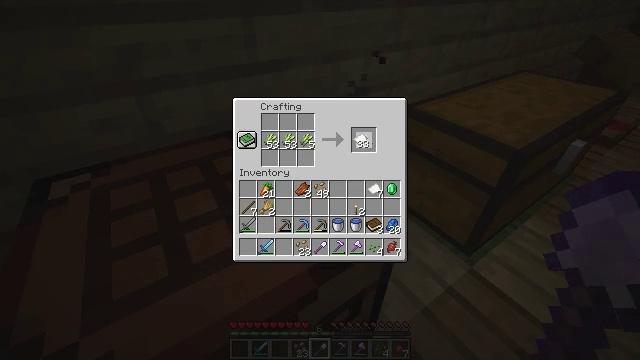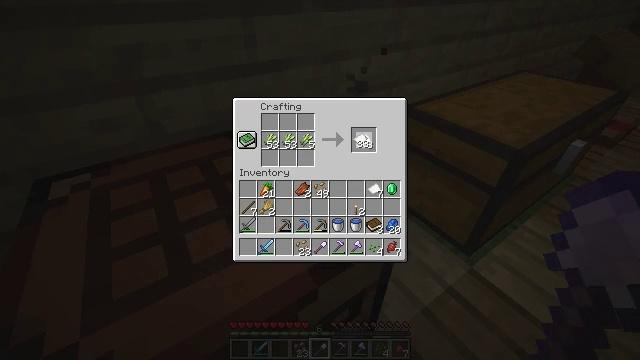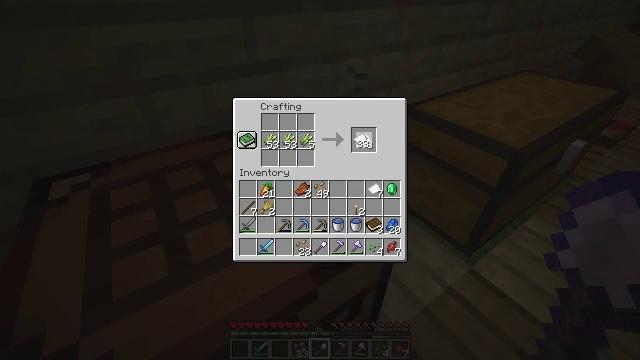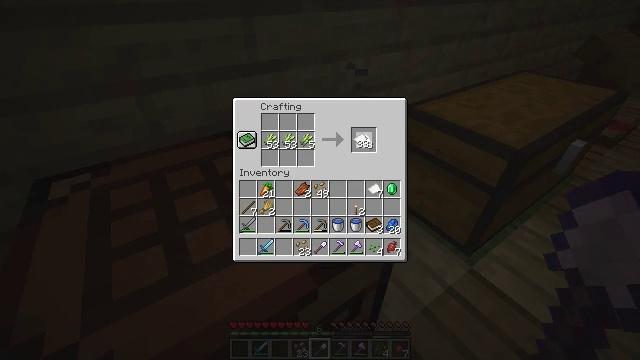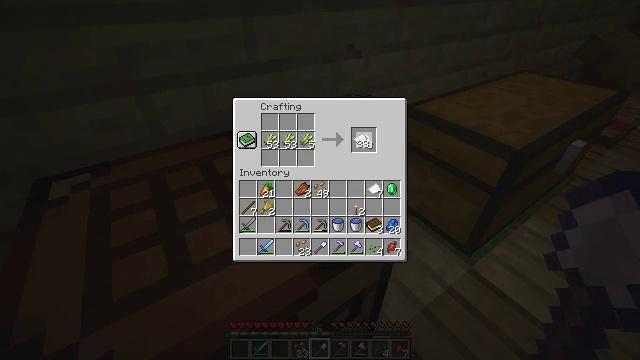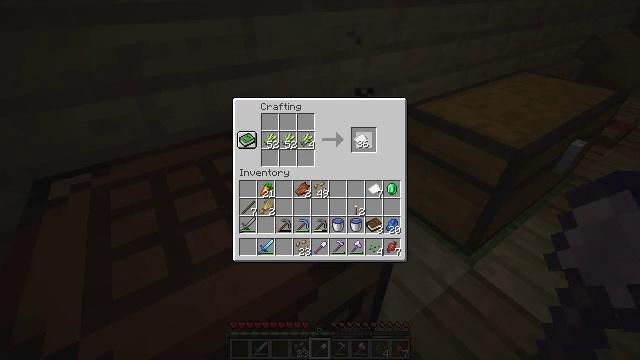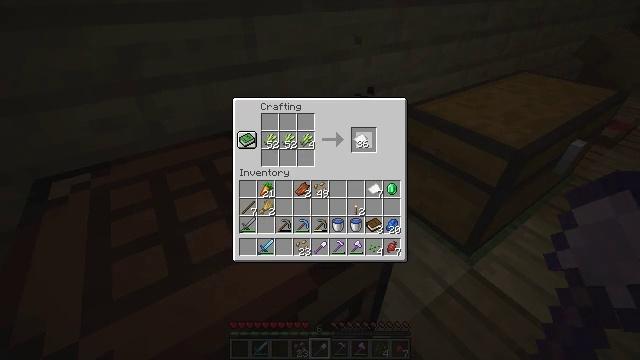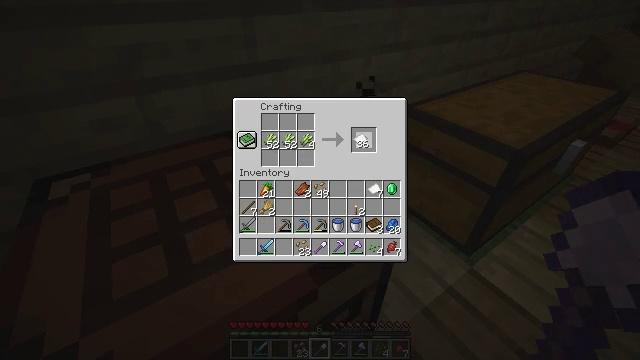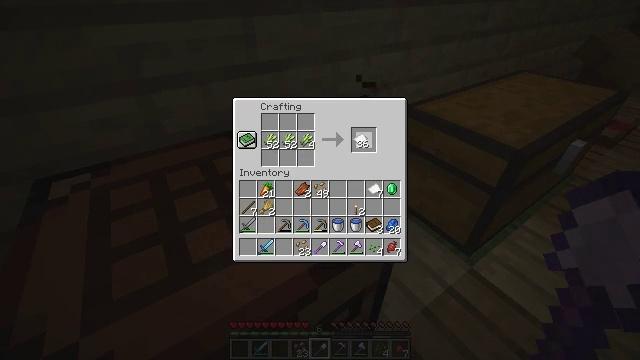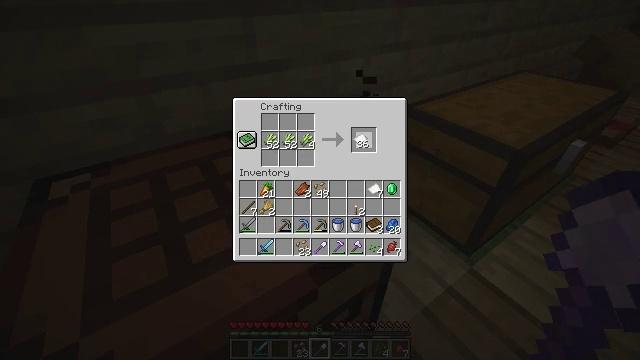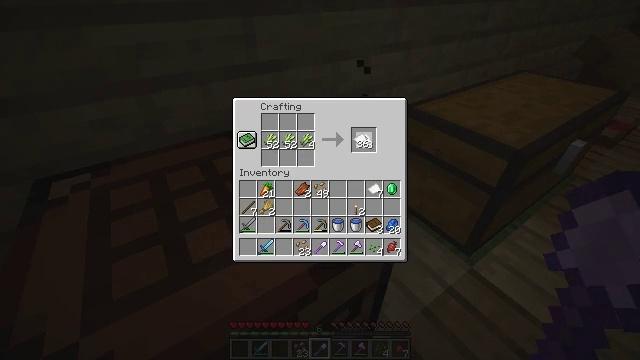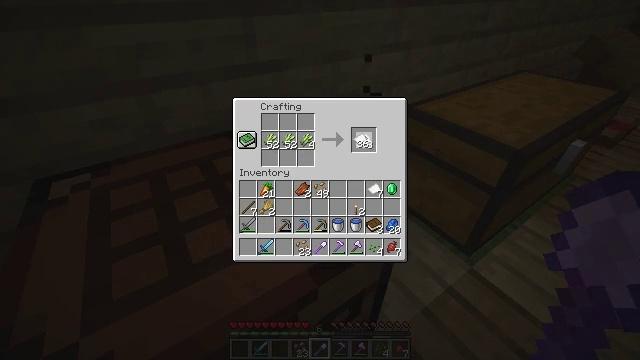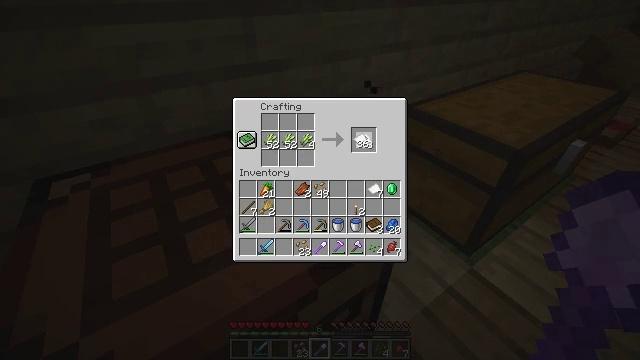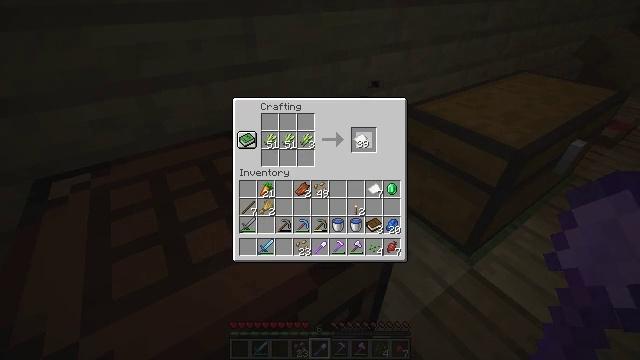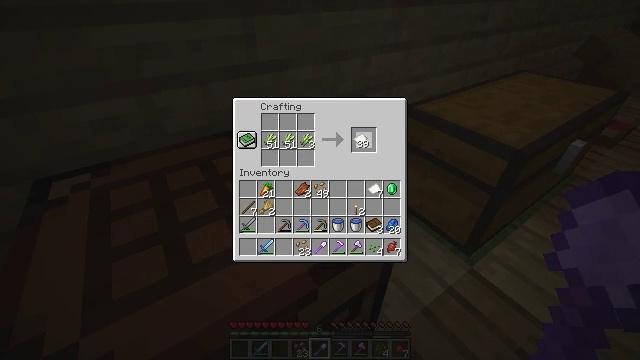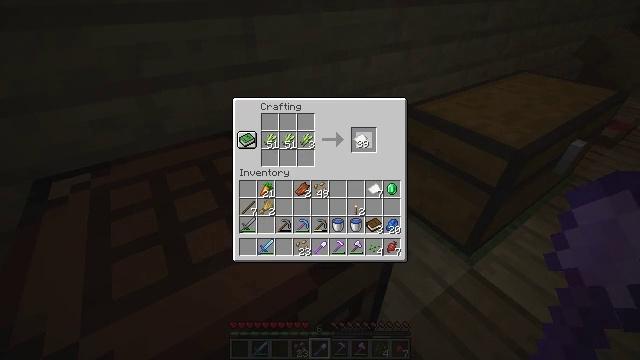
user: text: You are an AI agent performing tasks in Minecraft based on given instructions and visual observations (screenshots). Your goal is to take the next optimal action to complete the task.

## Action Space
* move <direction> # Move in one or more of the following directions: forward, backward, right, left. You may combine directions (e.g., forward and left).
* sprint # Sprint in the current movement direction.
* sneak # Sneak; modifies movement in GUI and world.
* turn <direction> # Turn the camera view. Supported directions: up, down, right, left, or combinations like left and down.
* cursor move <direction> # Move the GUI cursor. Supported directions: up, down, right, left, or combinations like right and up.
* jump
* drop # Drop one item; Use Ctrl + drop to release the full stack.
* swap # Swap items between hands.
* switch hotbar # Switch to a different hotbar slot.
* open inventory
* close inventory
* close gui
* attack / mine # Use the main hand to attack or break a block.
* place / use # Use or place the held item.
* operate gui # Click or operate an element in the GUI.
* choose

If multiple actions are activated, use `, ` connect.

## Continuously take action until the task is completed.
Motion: motion action
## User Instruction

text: Interact with the crafting table to craft paper.
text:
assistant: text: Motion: operate gui
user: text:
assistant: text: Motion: operate gui
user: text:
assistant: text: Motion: operate gui
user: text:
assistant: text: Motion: operate gui
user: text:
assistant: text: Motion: no_op
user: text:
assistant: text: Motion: no_op
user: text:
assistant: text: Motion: no_op
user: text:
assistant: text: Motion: no_op
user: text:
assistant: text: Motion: no_op
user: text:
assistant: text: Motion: operate gui
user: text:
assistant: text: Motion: operate gui
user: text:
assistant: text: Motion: operate gui
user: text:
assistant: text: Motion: no_op
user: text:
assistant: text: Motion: no_op
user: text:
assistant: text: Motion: no_op
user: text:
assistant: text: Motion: no_op
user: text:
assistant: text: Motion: no_op
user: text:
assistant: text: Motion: no_op
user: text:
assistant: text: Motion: no_op
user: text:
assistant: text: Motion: no_op
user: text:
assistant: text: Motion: no_op
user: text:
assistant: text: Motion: no_op
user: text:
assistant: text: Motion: operate gui
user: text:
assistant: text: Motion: operate gui
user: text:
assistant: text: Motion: no_op
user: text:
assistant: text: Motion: no_op
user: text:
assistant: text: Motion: operate gui
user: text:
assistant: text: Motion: operate gui
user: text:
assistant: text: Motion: operate gui
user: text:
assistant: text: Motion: no_op